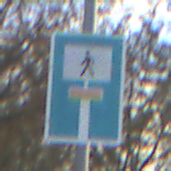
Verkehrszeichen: SackgasseFussgaengerDurchlaessig
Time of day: MorningAfternoon
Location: Outdoor (Suburban)
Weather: PartlyCloudy
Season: NotSpecified
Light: Natural